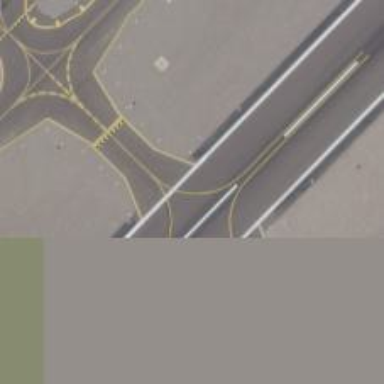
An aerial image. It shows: Asphalt taxiway in the airport.